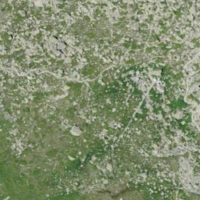
EUNIS habitat code: 31
Species observed at this site:
Arnica montana
Pyrrhocorax graculus